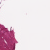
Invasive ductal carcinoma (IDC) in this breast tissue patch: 0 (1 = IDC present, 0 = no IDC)